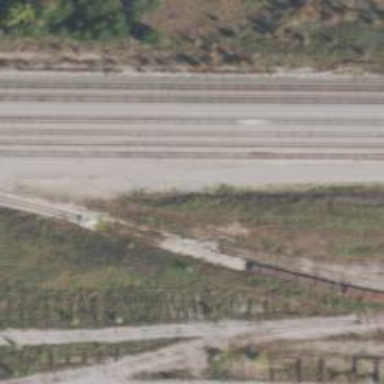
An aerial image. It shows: Abandoned spur railway.